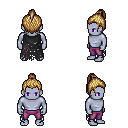
a pixel art fantasy rpg character, male body template, dark elf, purple skin, black tattered cape, magenta pants, blonde short topknot hairstyle, four views (front, back, left, right), 2x2 character sprite sheet, small pixel art, hard edges, no anti-aliasing